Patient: sex M, age 76
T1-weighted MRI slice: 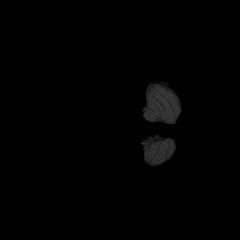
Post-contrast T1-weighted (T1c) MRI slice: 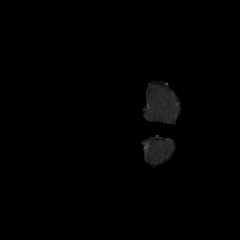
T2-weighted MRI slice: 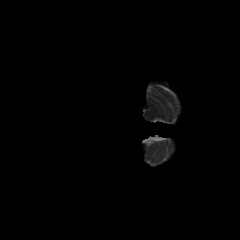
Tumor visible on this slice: no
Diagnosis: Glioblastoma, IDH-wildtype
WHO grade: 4